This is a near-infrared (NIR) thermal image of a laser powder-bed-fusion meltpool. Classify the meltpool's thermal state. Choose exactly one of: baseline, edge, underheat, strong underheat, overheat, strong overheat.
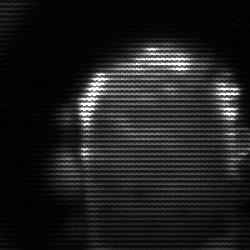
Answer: baseline